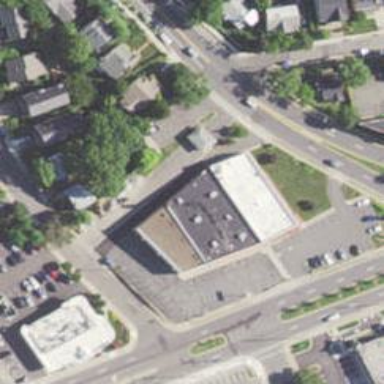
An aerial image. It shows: Pharmacy providing healthcare services.